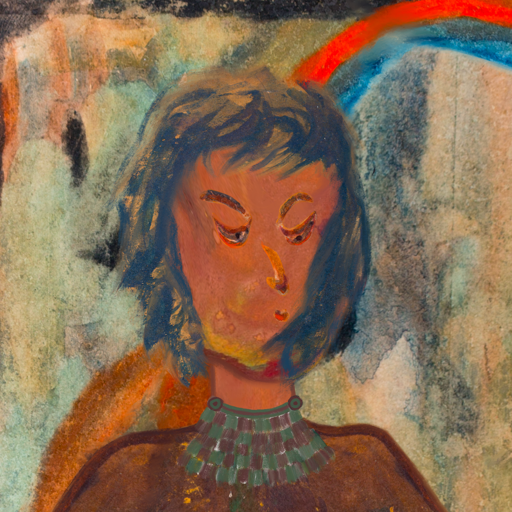
Background: Childish, Head And Neck Side: Mother_And_Son_Son, Face Side: Hypocrite, Bust: Comrade, Hair Side: In_The_Sun, Head Accessory: Blank, Second Necklace: After_Raid, Necklace: Blank, Baby: Blank